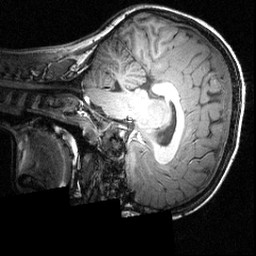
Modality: T1w
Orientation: sagittal
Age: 12
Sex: male
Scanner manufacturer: siemens
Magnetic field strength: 3.951 T
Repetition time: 1.5 s
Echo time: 0.00335 s